Question: I'm currently building an application using knockoutjs for the MVVM pattern, and Kendo Web for the controls.
I have somme issues with filtering/grouping the data in the kendo grid.
I need to have highly customizable rows, and so I choose to use row template according to this sample :
<URL>
I also need to have a two way binding with the grid, cause I need to add/remove/update items.
The grid :
'''
<div data-bind="kendoGrid: {
data: LienActionIndicateurPourFicheCollection,
widget: indicateurWidget,
rowTemplate: 'indicateurRowTmpl',
useKOTemplates: true,
dataSource : {
schema: {
model: {
fields: {
Code: { type: 'string' },
Titre: { type: 'string' },
Note: { type: 'number' }
}
}
},
},
columns: [
{ title: '#', width: 30 },
{ field: 'Code', title: 'Code', width: 80 },
{ field: 'Titre', title: 'Titre', width: 150 },
{ field: 'Note', title: 'Note', width: 80 }]
}">
</div>
'''
The row template :
'''
<script id="indicateurRowTmpl" type="text/html">
<tr">
<td>
<button data-bind="visible: $root.isInEditMode, click: removeIndicateur"
class="common-button delete-button"></button>
</td>
<td data-bind='text: Code'></td>
<td data-bind='text: Titre'></td>
<td data-bind='text: Note'></td>
</tr>
</script>
'''
When I'm using the grid, it works fine, expect when I use grouping/filtering : it's like the grid is using the observable objet instead of the value to perform the operations.
Example : When I'm grouping on 'Note' integer value :
To prevent that, I have replaced in columns definition "field: 'Note'" by "field: 'Note()'" : the grouping works fine now, since grid use the integer value instead of a function.
But the filtering remain impossible : the column filter menu has changed from number filter to string filter when I have make the 'Note()' change.
I suppose it's because the fields entry key 'Note' does not match the columns entry key 'Note()' anymore !
- -
Thanks for your help !
EDIT : here a jsfiddle reproducting the bug : <URL>
EDIT#2 here's the final solution, thanks to sroes : <URL>
EDIT#3 final solution plus inline grid edition : <URL>
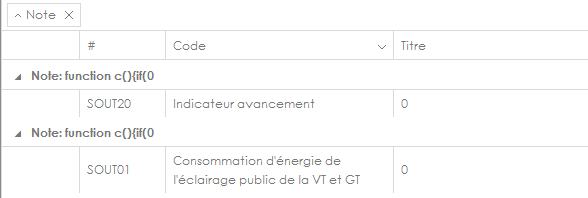
Answer: It works if you create a computed which returns the items as a plain JS object:
'''
this.items.asJS = ko.computed(function() {
return ko.toJS(this.items());
}, this);
'''
<URL>
The reason why putting 'ko.toJS(this.items)' directly in the binding doesn't work is because the way kendo tracks individual options in the bindings. Knockout.js man RP Niemeyer taught me this: <URL>